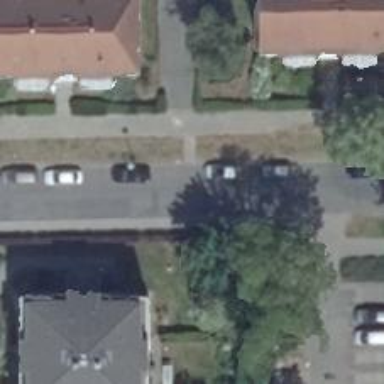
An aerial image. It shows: Residential road with parallel parking on the left side. The road surface is asphalt.